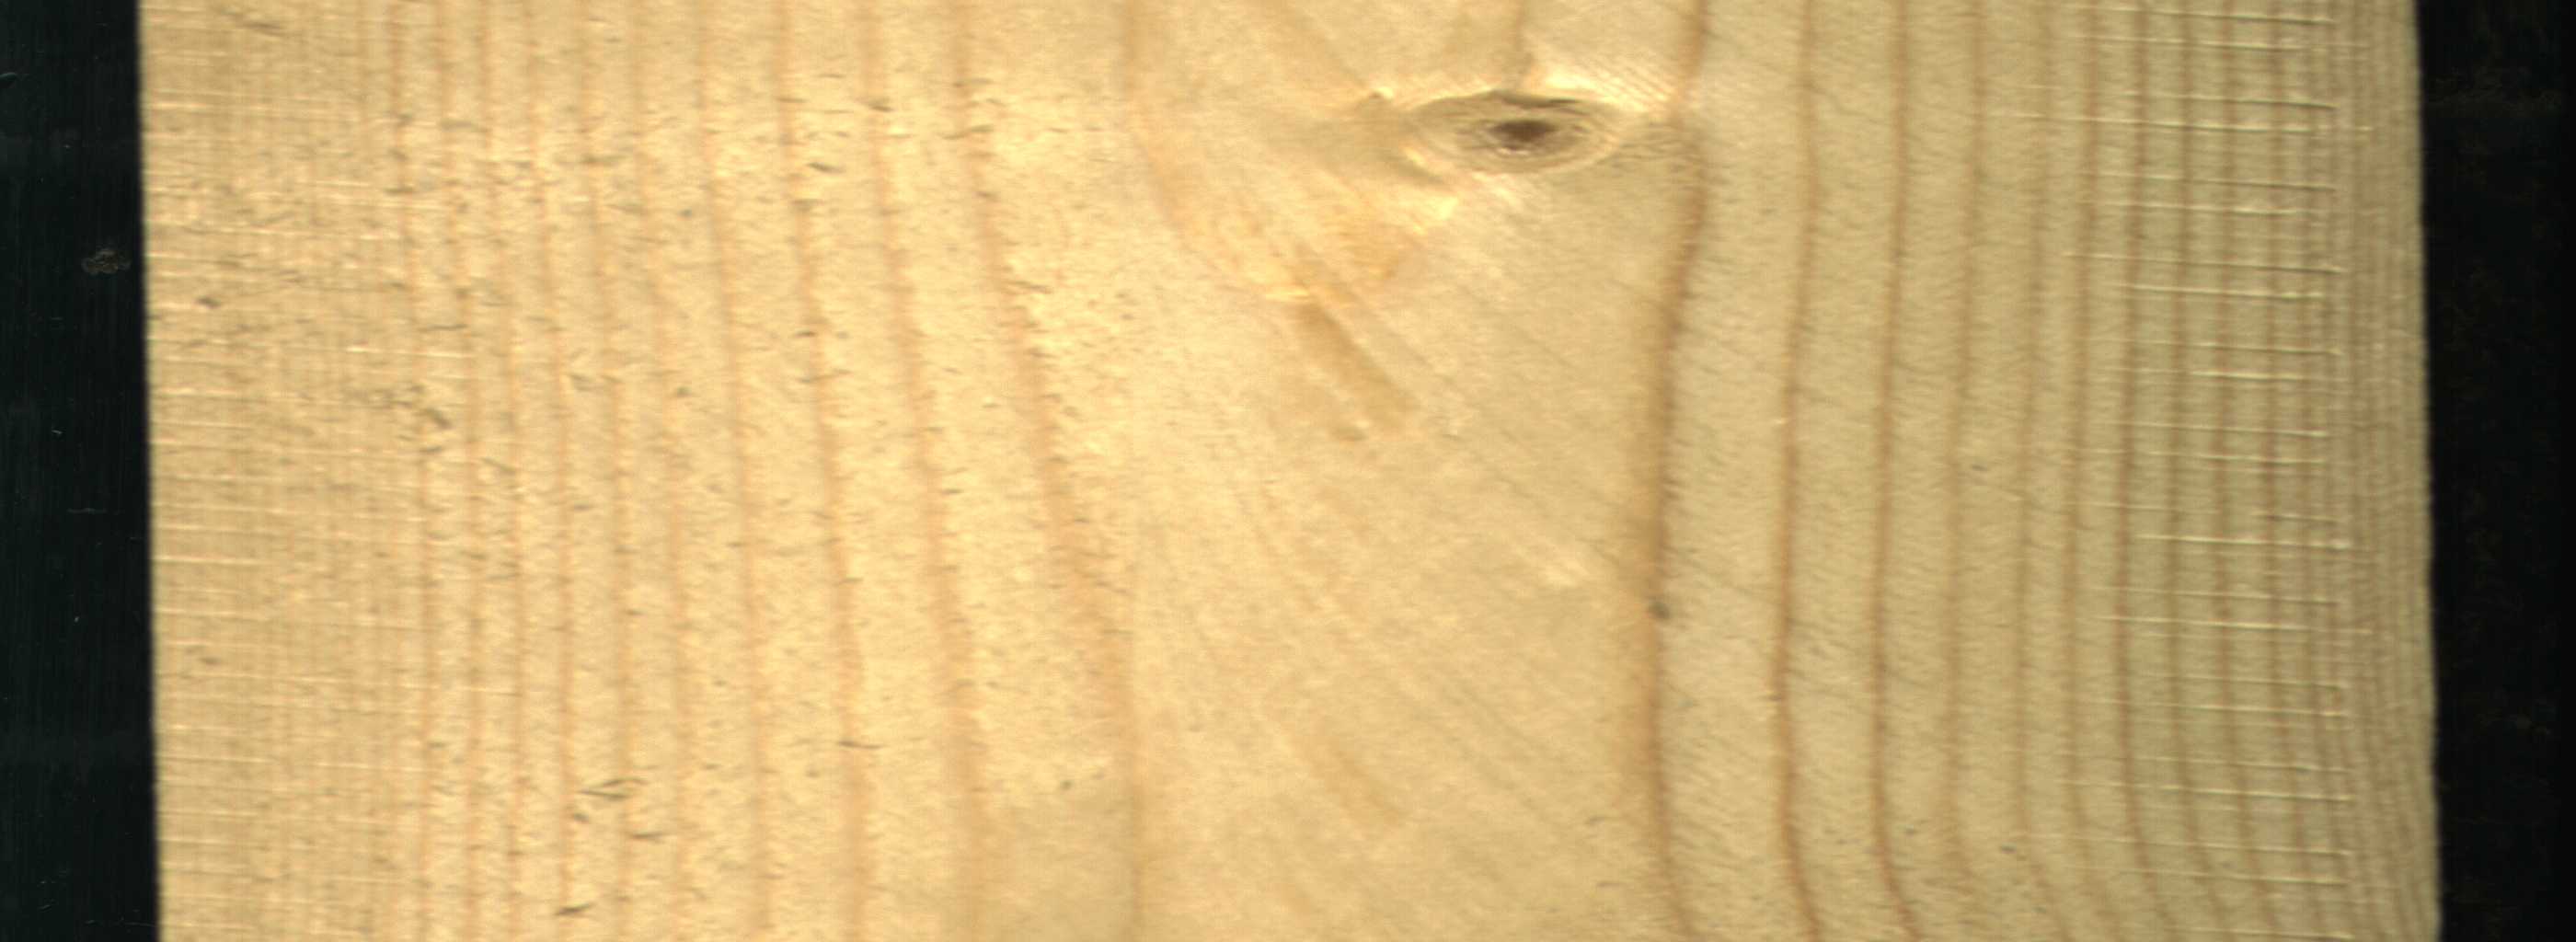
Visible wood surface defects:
Live_Knot